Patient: sex M, age 32
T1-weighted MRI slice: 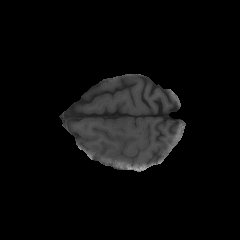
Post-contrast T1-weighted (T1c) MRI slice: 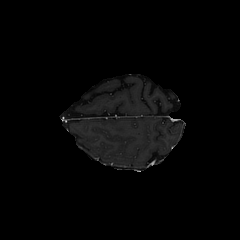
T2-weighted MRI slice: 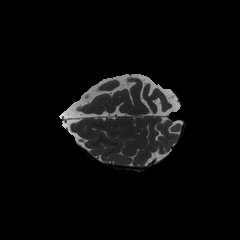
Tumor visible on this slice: no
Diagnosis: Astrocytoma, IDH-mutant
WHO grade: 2